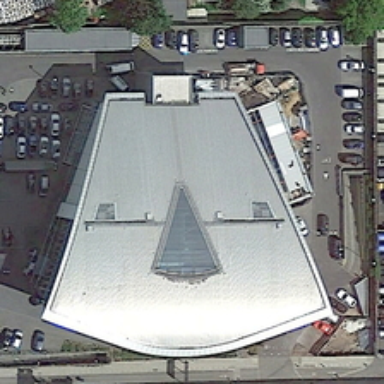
Many cars and some green trees are around a polygonal silver gray building .